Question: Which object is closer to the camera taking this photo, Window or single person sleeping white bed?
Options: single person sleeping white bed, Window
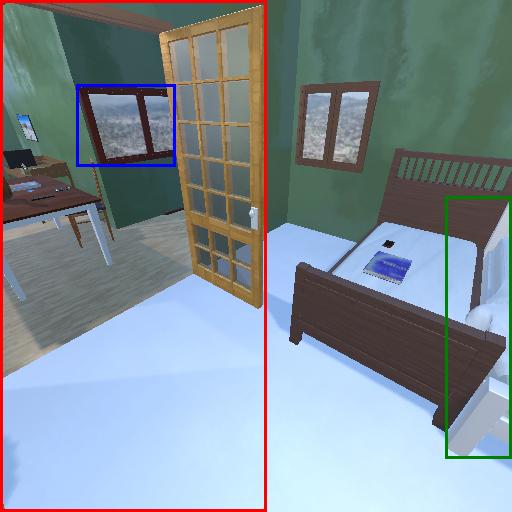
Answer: single person sleeping white bed